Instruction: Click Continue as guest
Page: checkout
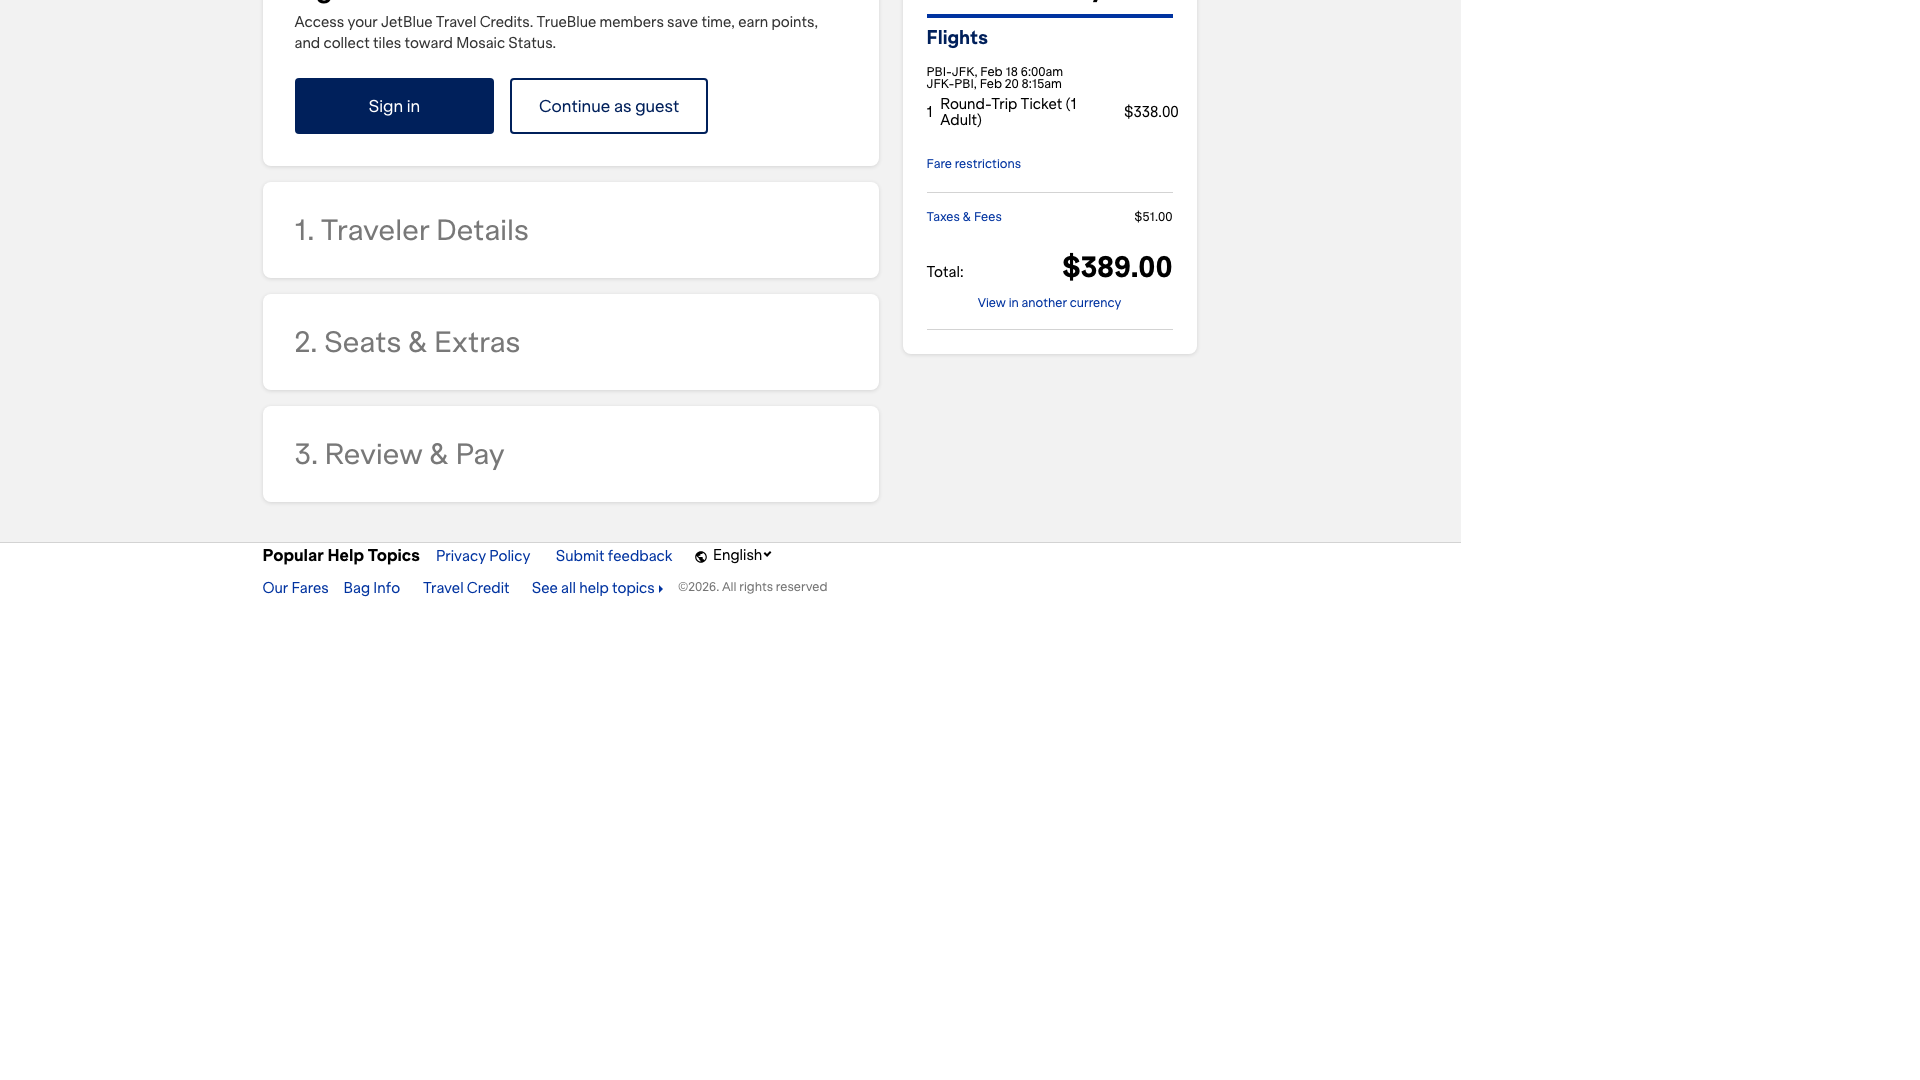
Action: click